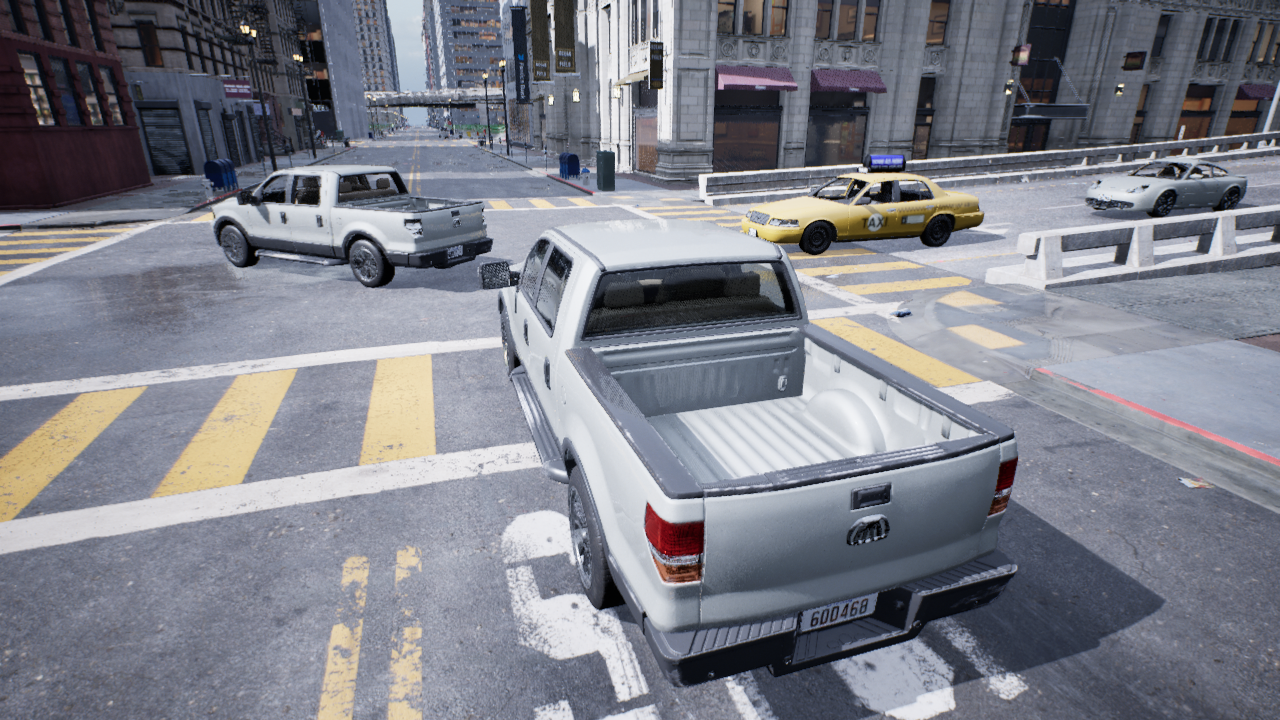
Venue: residential
Lighting: overcast
Vehicle rig: pickup